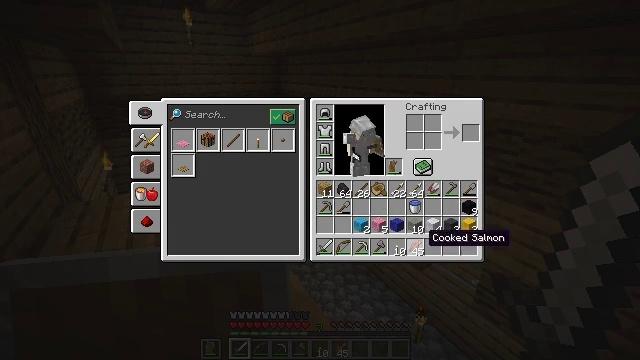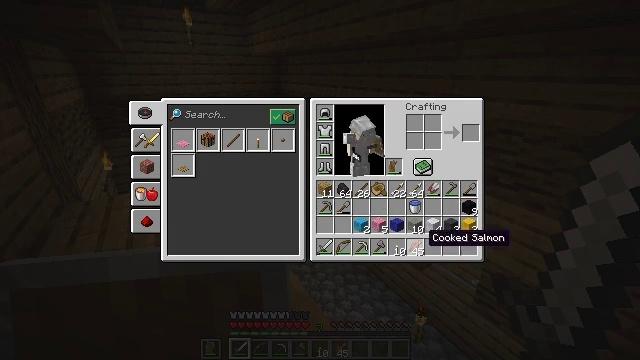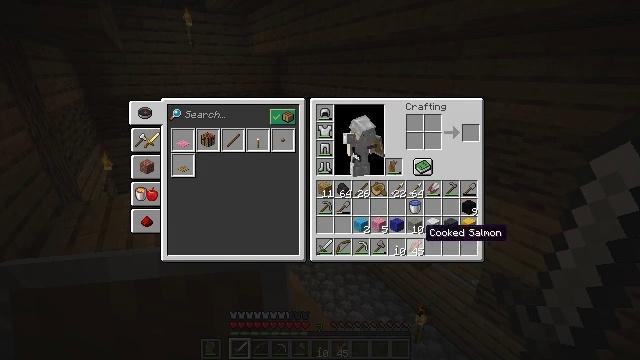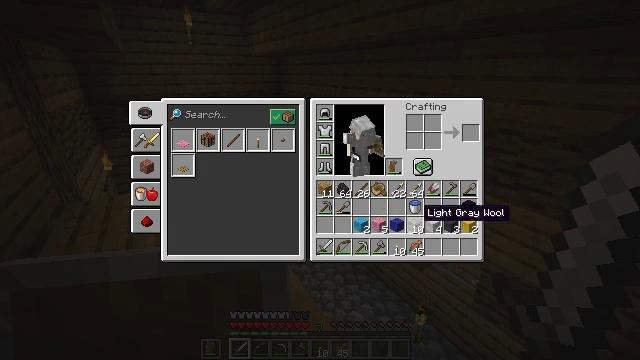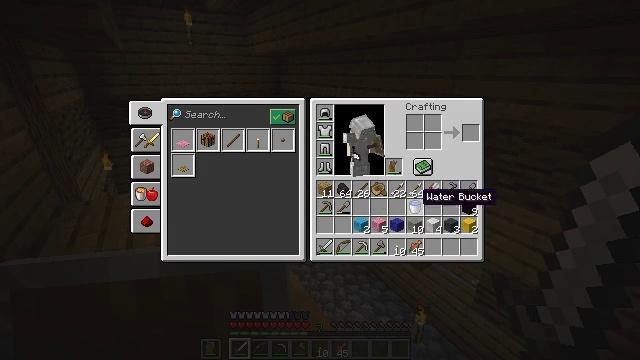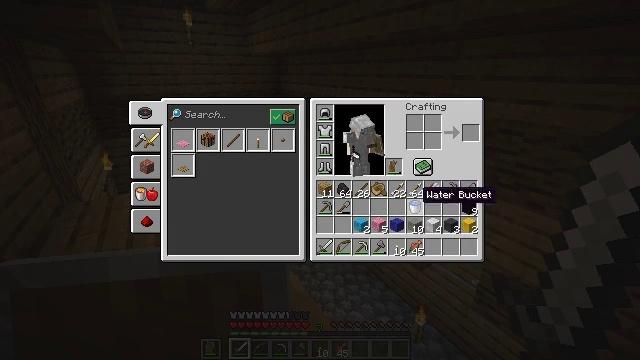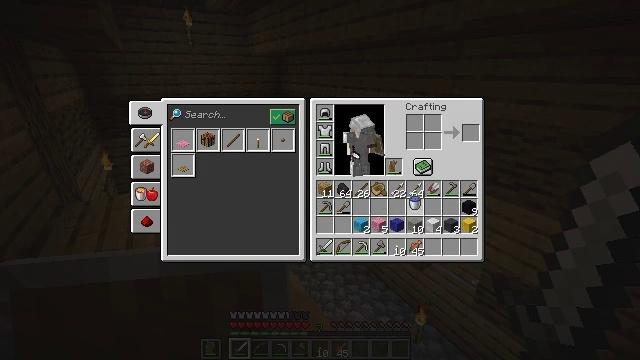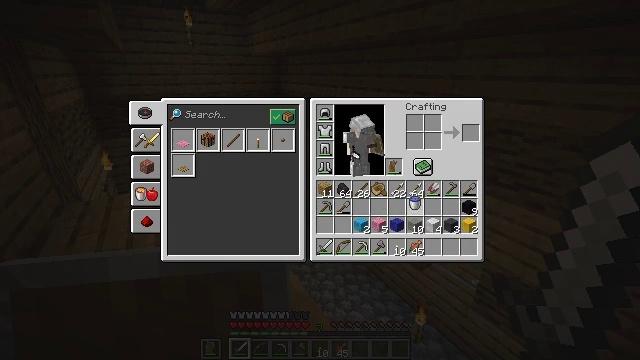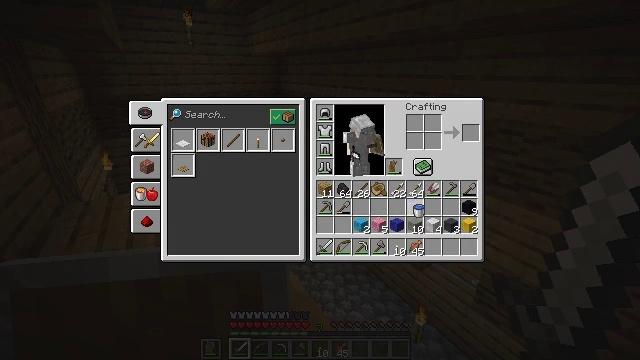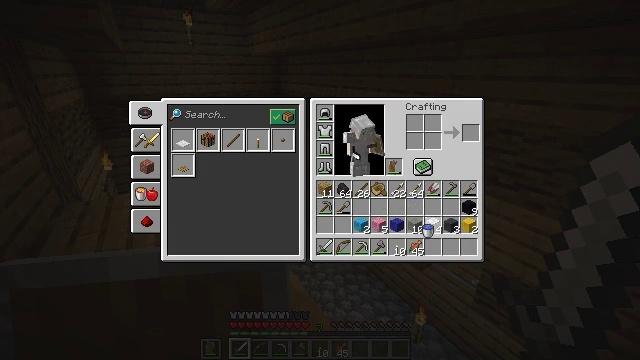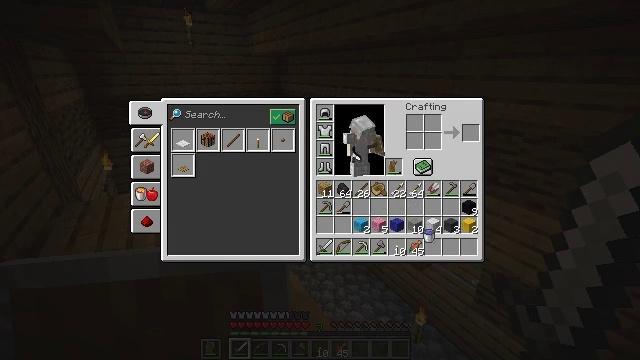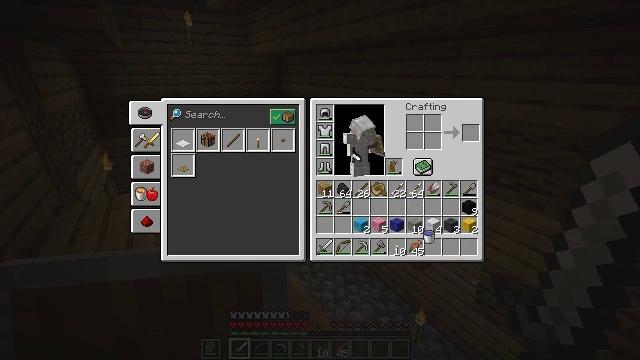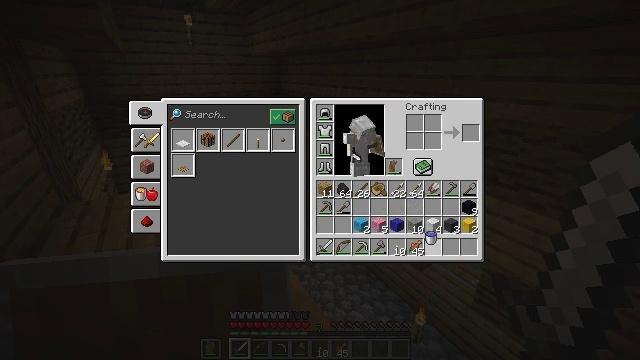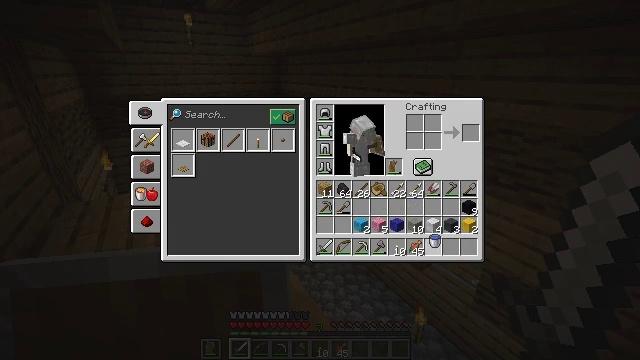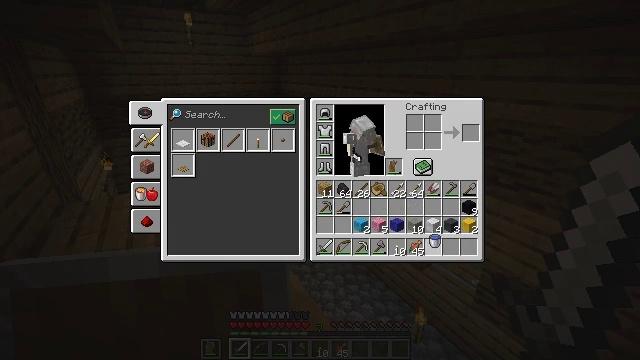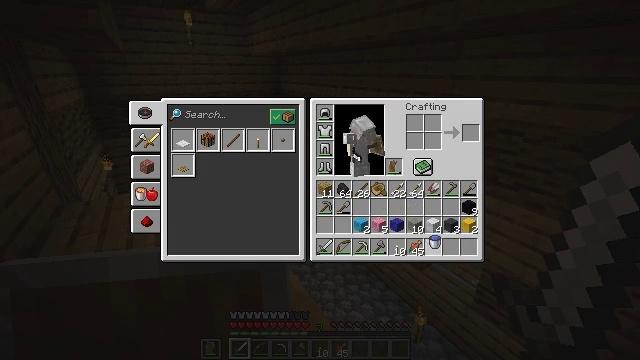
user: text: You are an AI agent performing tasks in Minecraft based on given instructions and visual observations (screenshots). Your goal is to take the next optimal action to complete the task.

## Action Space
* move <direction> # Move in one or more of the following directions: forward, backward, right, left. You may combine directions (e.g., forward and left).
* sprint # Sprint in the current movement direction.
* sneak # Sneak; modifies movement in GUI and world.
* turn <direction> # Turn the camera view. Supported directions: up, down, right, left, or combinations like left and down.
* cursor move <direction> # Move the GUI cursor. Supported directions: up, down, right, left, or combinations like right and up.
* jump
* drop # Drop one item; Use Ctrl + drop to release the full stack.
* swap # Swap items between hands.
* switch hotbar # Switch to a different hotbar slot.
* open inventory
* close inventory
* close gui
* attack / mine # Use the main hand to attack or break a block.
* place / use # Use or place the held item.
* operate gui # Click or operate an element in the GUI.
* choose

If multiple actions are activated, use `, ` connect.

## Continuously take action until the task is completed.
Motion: motion action
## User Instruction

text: Gather red wool by attacking it.
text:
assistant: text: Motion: no_op
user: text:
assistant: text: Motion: no_op
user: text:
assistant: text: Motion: cursor move up
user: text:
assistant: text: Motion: cursor move up
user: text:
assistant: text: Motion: no_op
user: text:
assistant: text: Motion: operate gui
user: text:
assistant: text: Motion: operate gui
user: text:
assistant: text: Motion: cursor move down, operate gui
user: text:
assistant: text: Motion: cursor move right and down
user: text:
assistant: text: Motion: no_op
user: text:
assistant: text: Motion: no_op
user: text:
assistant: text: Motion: no_op
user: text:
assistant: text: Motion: no_op
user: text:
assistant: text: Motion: operate gui
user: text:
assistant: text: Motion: operate gui
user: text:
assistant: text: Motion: no_op
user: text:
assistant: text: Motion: no_op
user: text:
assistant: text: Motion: no_op
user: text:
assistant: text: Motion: close gui
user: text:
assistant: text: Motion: no_op
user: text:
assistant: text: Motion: turn left
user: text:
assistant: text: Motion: turn left and down
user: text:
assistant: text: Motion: turn left and down
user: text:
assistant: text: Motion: turn left and down
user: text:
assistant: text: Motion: move forward
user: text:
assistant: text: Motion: move forward, turn right
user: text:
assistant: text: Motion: move forward, turn right
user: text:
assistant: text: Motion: move forward
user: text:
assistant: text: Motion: move forward, turn right and up
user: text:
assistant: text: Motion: move forward, turn right and up